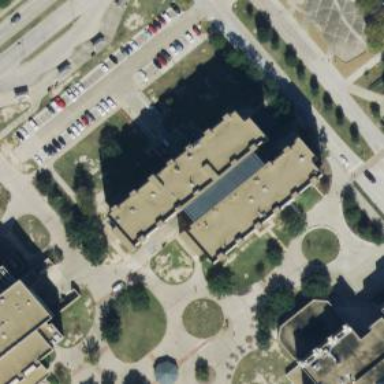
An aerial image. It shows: University building.